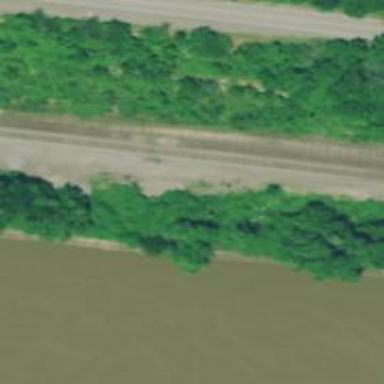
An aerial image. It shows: Railway siding for service.